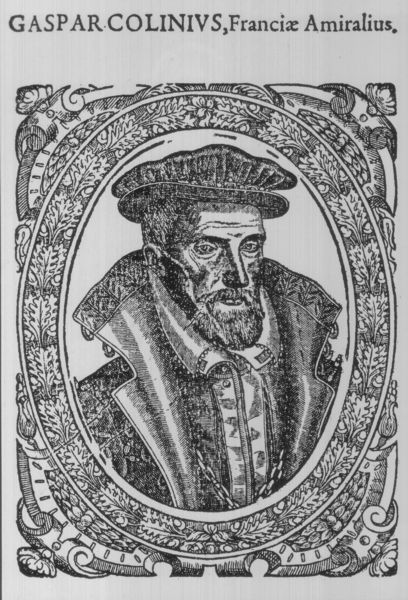
Titel: Bildnis des Gaspard II Coligny, seigneur de Chatillon
Institution: (Seriendruck)
Schlagwörter: blätter, dunkel, gemälde, kopf, laub, mann, schatten, umhang, weiß, brust, frankreich, grau, haar, hell, hut, licht, mund, nase, ohr, schwarz, stirn, zeichnung, blick, ornament, alt, anzug, bart, hemd, jacke, kappe, mütze, augen, barock, falten, gesicht, kragen, mensch, pelz, rahmen, vollbart, bild, bildnis, hals, herr, portrait, porträt, zweige, gewand, haare, mantel, kaufmann, blatt, person, augenbrauen, lippen, ohren, renaissance, vornehm, oval, ranken, holzschnitt, schrift, wangen, bilderrahmen, ecke, rahmung, furchen, kette, grafik, graphik, rand, könig, glanz, verzierung, knöpfe, dreiviertelprofil, revers, selbstporträt, abbild, name, alter, buch, medaillon, druck, druckgraphik, lithographie, schwarz weiss, stich, titel, kupfer, seite, text, überschrift, herrscher, brokat, buchseite, verziert, tracht, eingefallen, runzeln, voluten, mittelalter, wams, eiche, adelig, karl, muscheln, admiral, seefahrer, ornamentik, kupferstich, durck, blätte, würde, latein, lateinisch, eichenlaub, unterkleid, gemme, eichenblätter, galilei, schaube, pflanzenornament, kaspar, rollwerk, nobel, gutenberg, einrollungen, hutrand, gaspar, bildnis der gasper colinivs,fr, gaspar colin, gaspar colinius, graumedaillon, hugenotte, schobe, 1520, franciae, amiralius, colinivs